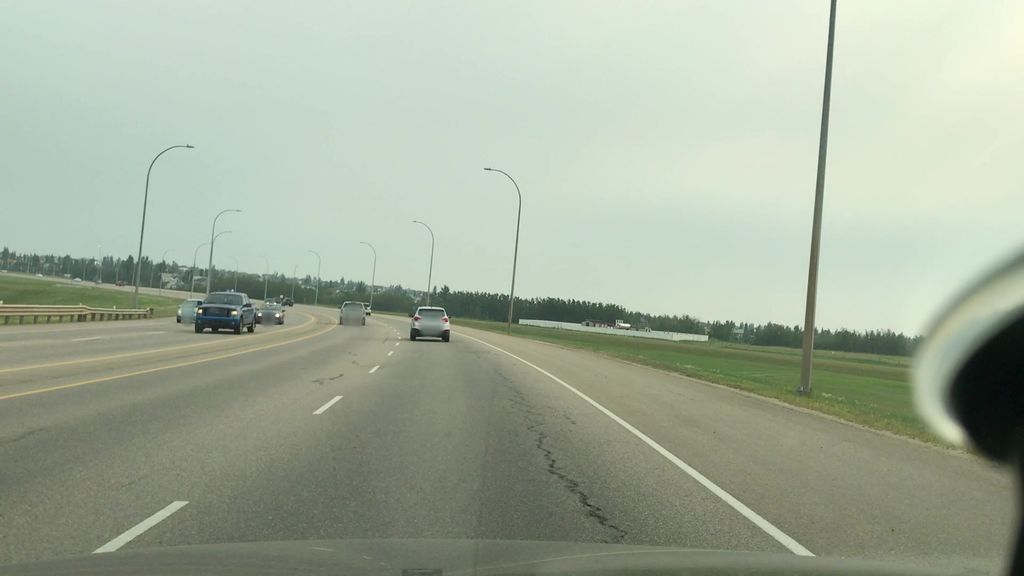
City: edmonton